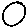
Label: circle